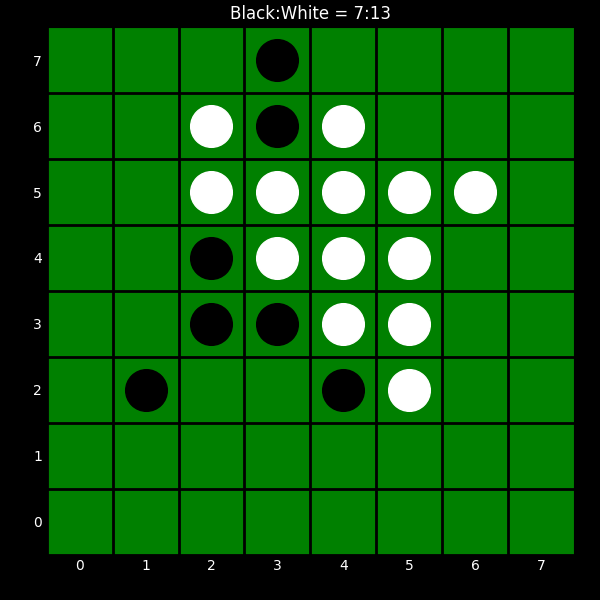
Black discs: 7
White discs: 13